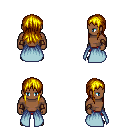
a pixel art fantasy rpg character, male body template, human, dark skin, overskirt, red pants, blonde unkempt hairstyle, leather bracers, four views (front, back, left, right), 2x2 character sprite sheet, small pixel art, hard edges, no anti-aliasing